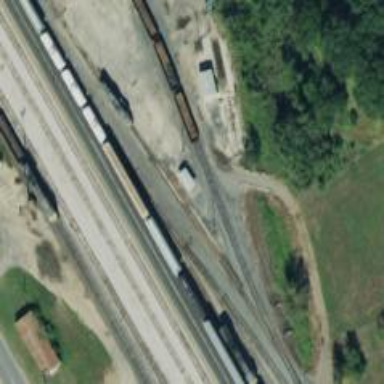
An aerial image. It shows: Railway yard used for servicing trains.